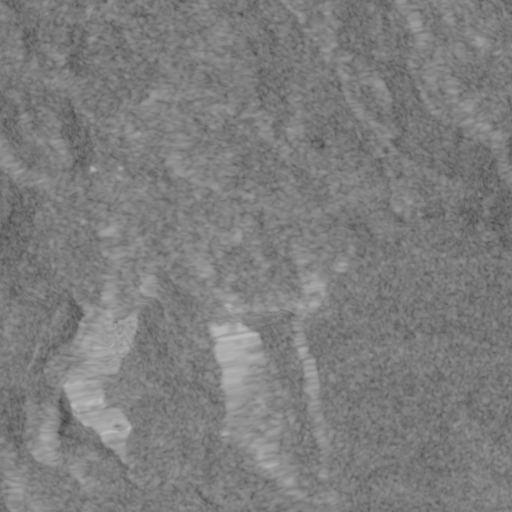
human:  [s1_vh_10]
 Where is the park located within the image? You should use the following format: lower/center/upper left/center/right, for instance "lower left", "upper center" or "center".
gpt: The park is located in the center left of the image.
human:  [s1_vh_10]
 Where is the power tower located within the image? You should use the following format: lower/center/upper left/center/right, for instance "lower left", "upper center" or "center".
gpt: The power tower is located in the upper left of the image.
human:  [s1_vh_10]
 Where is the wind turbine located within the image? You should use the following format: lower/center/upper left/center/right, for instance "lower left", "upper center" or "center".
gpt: The wind turbine is located in the center right of the image.
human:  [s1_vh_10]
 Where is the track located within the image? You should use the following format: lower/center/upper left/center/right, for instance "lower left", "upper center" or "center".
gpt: There is no track in the image.

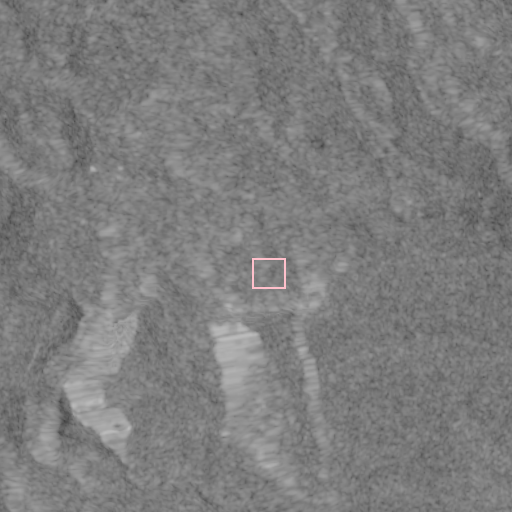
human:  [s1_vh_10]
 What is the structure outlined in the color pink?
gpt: The structure outlined in pink is a crop field.
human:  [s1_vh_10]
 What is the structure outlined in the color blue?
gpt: There is no blue outline.